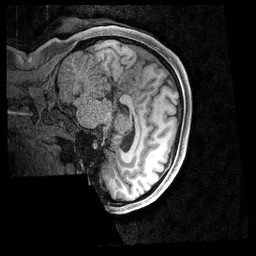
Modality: T1w
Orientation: sagittal
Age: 19
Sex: female
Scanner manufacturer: siemens
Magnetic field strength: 3 T
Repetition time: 2.4 s
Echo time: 0.00231 s